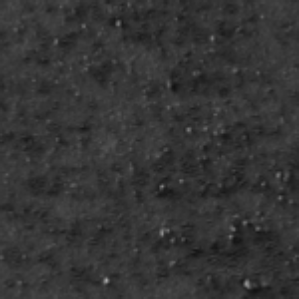
Label: frost